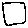
Label: square